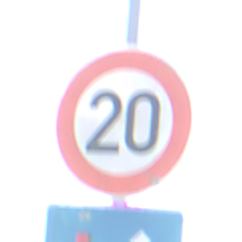
Verkehrszeichen: Geschwindigkeit20
Zusatzzeichen unten: VorrangVorGegenverkehr
Umgebung: Outdoor, Nature
Tageszeit: Midday
Wetter: Clear
Licht: Natural
Jahreszeit: NotSpecified
Kontrast: HighContrast